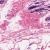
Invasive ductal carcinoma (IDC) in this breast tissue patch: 0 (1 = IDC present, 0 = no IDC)